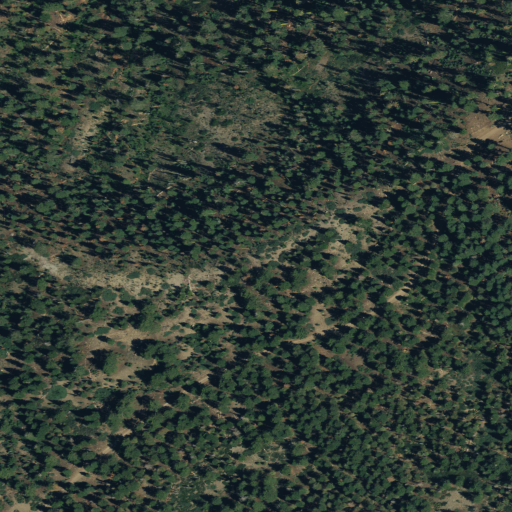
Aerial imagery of mountain in California named Sunflower Hill containing evergreen forest, open development, and shrub